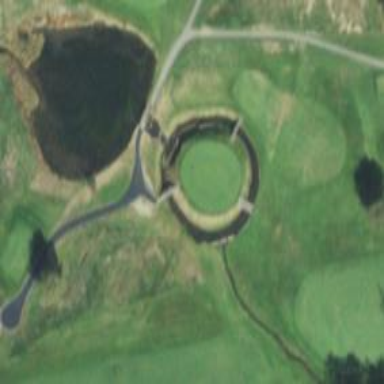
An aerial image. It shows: Path bridge over golf path.